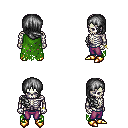
a pixel art fantasy rpg character, male body template, skeleton, green tattered cape, magenta pants, gray right-swept hairstyle, bracelets, gold boots, four views (front, back, left, right), 2x2 character sprite sheet, small pixel art, hard edges, no anti-aliasing